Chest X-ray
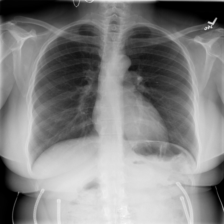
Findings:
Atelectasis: negative
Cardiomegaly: negative
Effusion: negative
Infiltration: negative
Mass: negative
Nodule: negative
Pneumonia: negative
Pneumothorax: negative
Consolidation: negative
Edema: negative
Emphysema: negative
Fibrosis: negative
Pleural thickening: negative
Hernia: negative